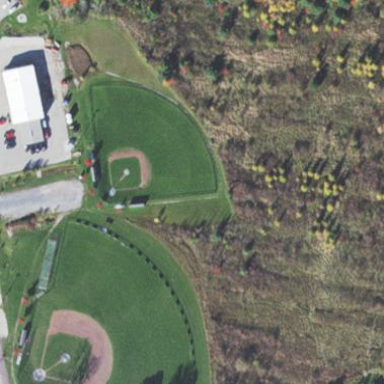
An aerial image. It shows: Baseball pitch for leisure land activities.